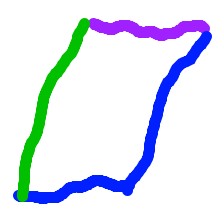
Shape: parallelogram